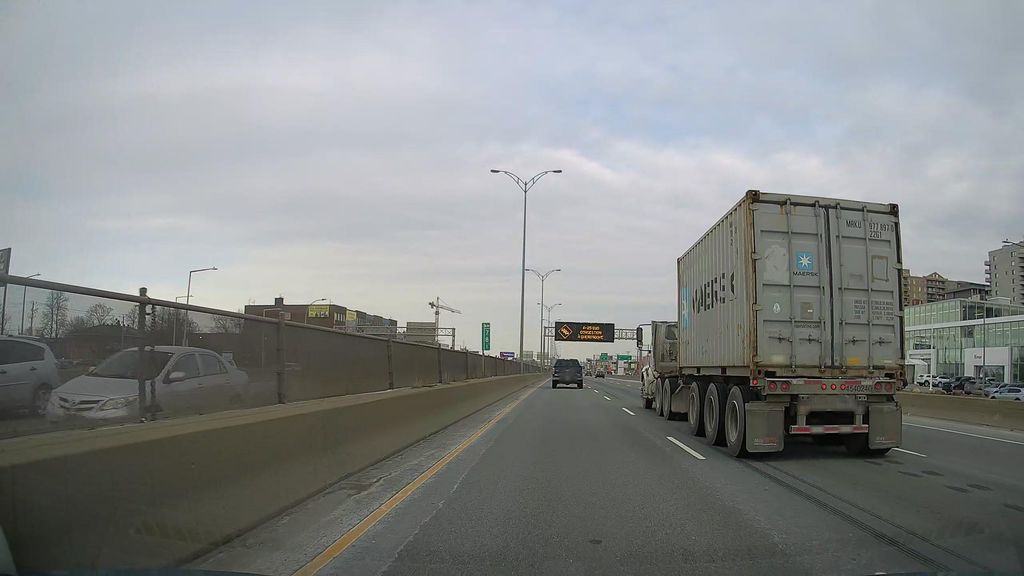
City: montreal